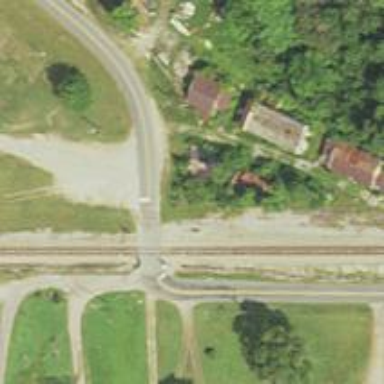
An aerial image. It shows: Level crossing along the railway.